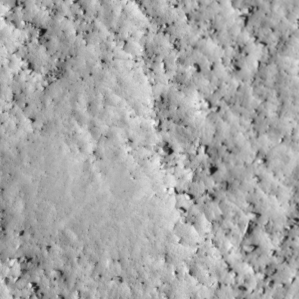
Label: non_frost